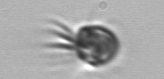
Label: Ciliophora